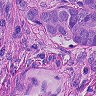
Metastatic tissue present: yes